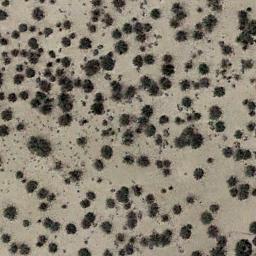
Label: chaparral